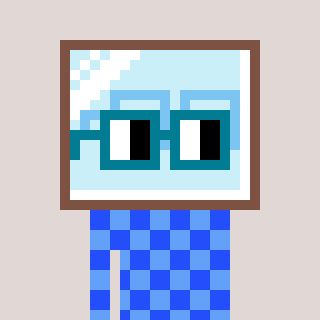
a pixel art character with square dark green glasses, a mirror-shaped head and a blue-colored body on a warm background